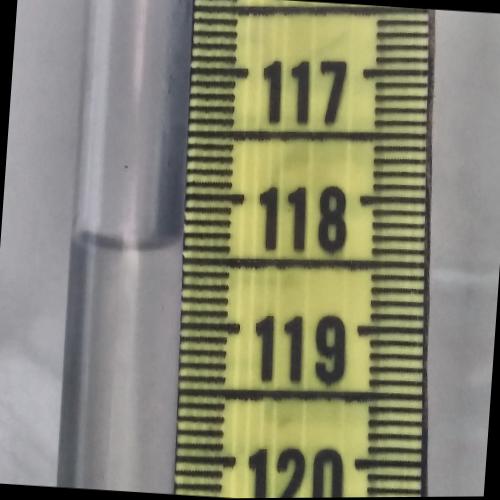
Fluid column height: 118.4 cm